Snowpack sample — Buffalo Mountain, Silverthorne, Colorado, USA (1/25/25, 10:11 AM MST)
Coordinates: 39.6222, -106.1139
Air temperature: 22 °F
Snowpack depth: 110 cm
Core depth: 10 cm
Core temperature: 46.4 °F
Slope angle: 12°, slope face: 102°
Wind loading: high
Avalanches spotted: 0
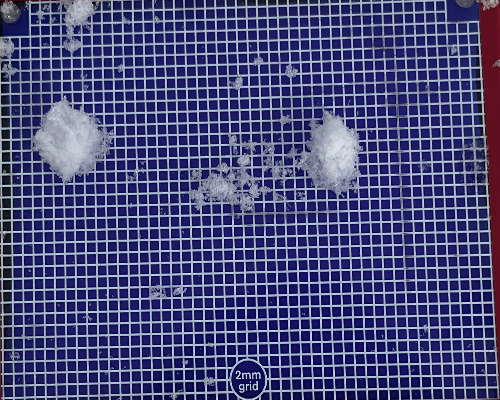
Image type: profile
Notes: No avalanches nearby, collected on the outskirts of a fire break 15 meters from the treeline, on way to Buffalo and Red Mountain